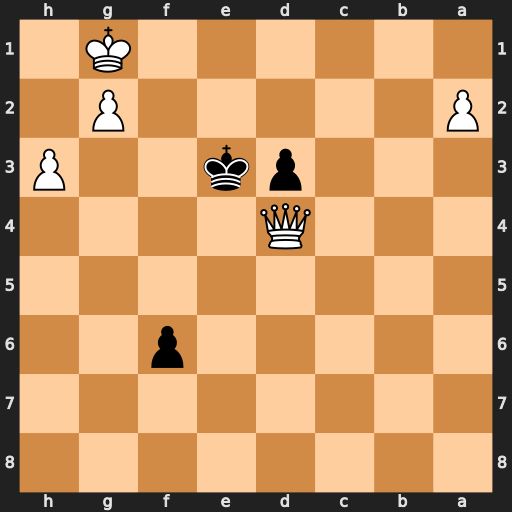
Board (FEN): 8/8/5p2/8/3Q4/3pk2P/P5P1/6K1
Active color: b
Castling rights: -
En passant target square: -
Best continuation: Kxd4 Kf2 Kc3